Question: i have a 'relativelayout' with 2 'ImageButtons' and 2 'spinner'. all are aligne to center vertical. now when a 'paddingBottom' to the 'relativelayout' the spinners and buttons get cut. the bottom of the buttons and spinners are not cut here.

this is my code
'''
<RelativeLayout
android:id="@+id/rellayout"
android:layout_width="match_parent"
android:layout_height="wrap_content"
android:layout_alignParentBottom="true"
android:layout_centerHorizontal="true"
android:paddingBottom="20dp">
<ImageButton
android:id="@+id/imgshare"
android:layout_width="wrap_content"
android:layout_height="wrap_content"
android:layout_alignParentRight="true"
android:layout_centerVertical="true"
android:background="@android:color/transparent"
android:paddingRight="5dp"
android:src="@drawable/share" />
<ImageButton
android:id="@+id/imageButtonLocation"
android:layout_width="wrap_content"
android:layout_height="wrap_content"
android:layout_centerVertical="true"
android:background="@android:color/transparent"
android:padding="5dp"
android:src="@drawable/location_icon" />
<Spinner
android:id="@+id/spnrprivacy"
android:layout_width="100dp"
android:layout_height="30dp"
android:layout_centerVertical="true"
android:layout_marginLeft="5dp"
android:layout_toRightOf="@id/imageButtonLocation"
android:background="@drawable/dropdown" />
<Spinner
android:id="@+id/spnrtitbits"
android:layout_width="100dp"
android:layout_height="30dp"
android:layout_centerVertical="true"
android:layout_marginLeft="5dp"
android:layout_toRightOf="@id/spnrprivacy"
android:background="@drawable/dropdown" />
</RelativeLayout>
'''
does anyone know why this is happening?
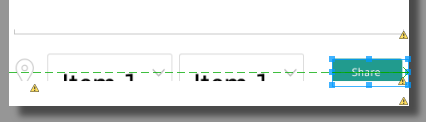
Answer: Change the fixed height of spinner '"30dp"' and make it 'wrap_content'. This may behave differently in devices
Instead of 'PaddingBottom' to parent you can set 'MarginBottom' to childs like spinner. Without attributes of 'RelativeLayout' thats what i can sugguest